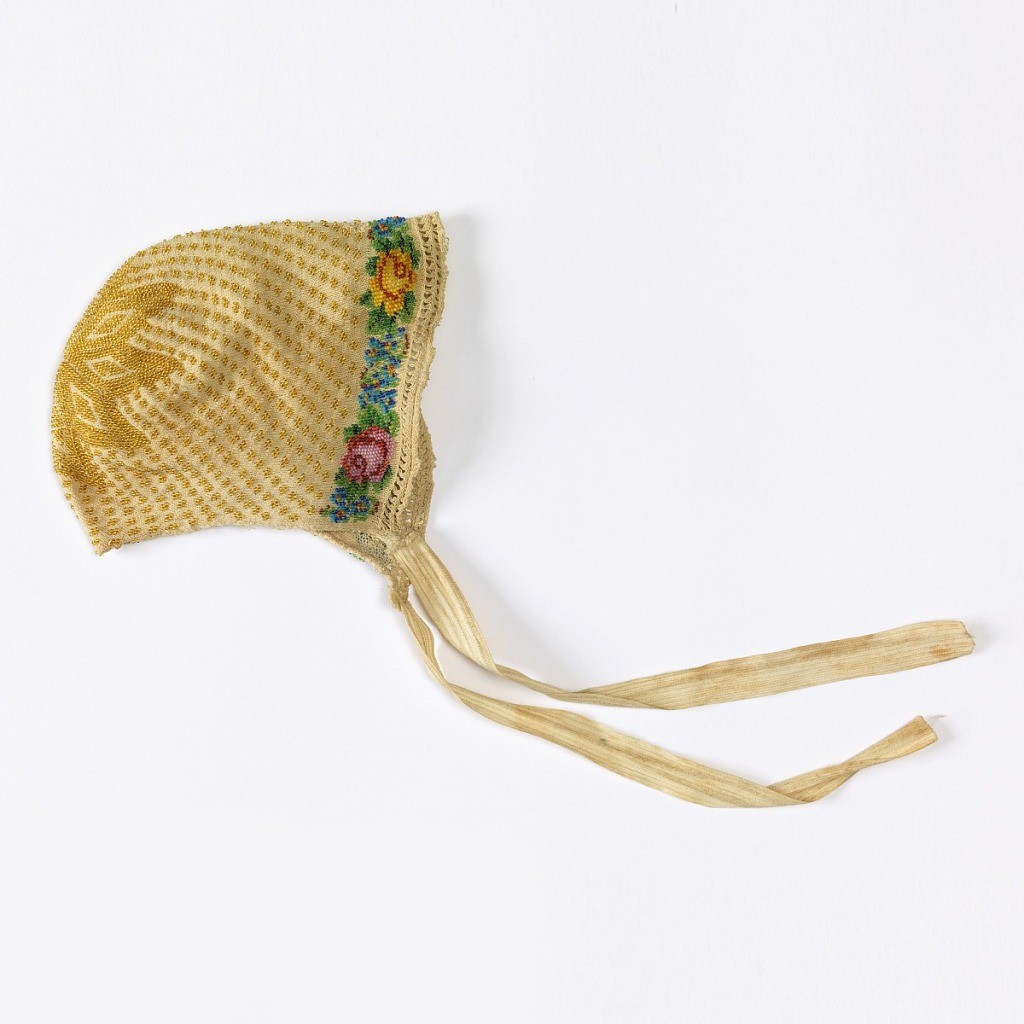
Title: Baby's cap
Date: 19th century
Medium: linen, glass beads Technique: beaded knitting
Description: Baby's cap decorated with gold beads on the crown in a stylized floral form with lines of gold beads radiating toward a beaded floral border of red and yellow roses with small blue flowers.